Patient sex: M
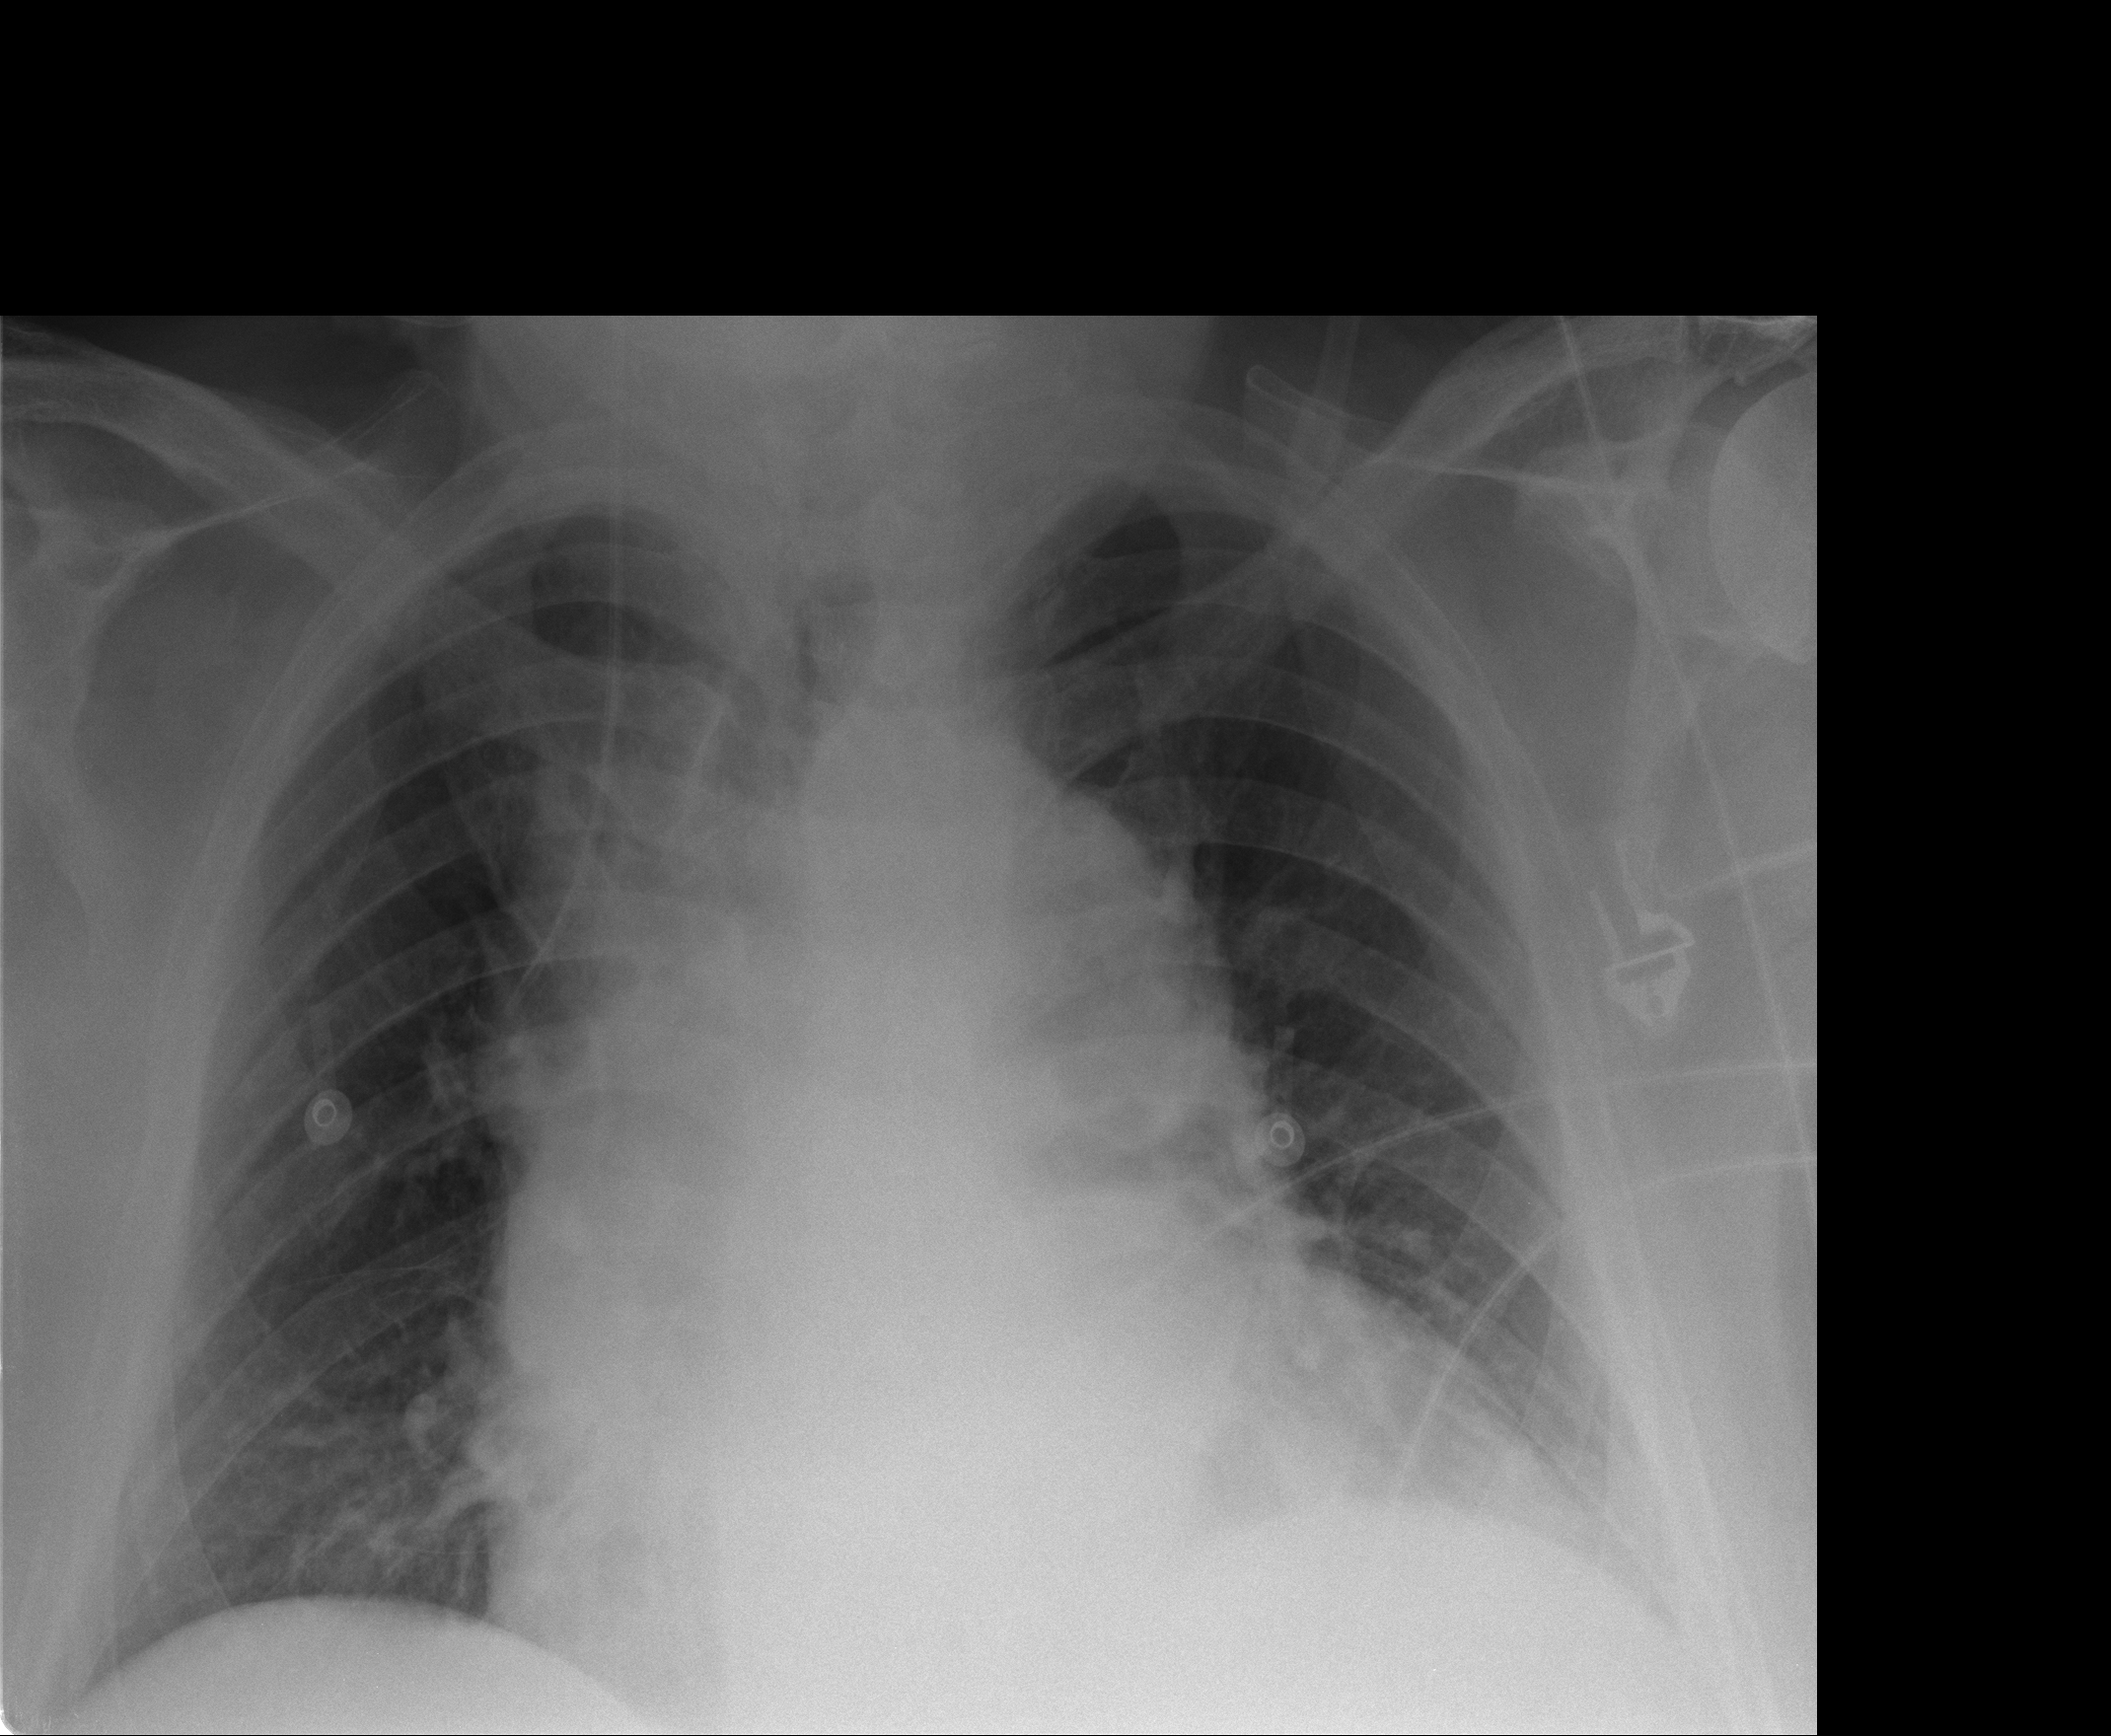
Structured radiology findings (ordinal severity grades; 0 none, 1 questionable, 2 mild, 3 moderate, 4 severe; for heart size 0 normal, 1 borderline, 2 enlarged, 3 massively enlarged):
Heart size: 2
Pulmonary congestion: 0
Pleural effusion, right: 0
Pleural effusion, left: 1
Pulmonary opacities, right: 0
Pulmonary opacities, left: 0
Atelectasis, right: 2
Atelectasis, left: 2